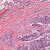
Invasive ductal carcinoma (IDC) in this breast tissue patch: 1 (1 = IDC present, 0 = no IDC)